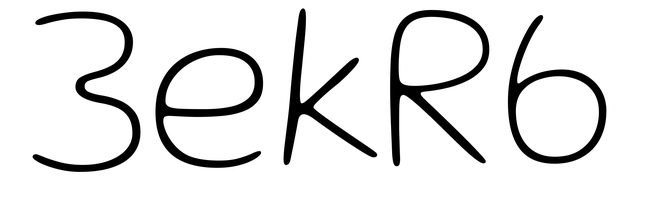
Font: Gluten_Thin